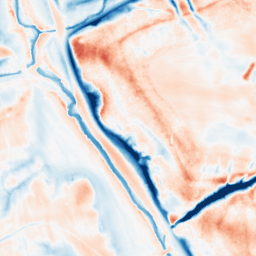
Category: multiscale
Decomposition family: dog_multiscale
Decomposition parameters: sigma_ratio: 1.6
n_scales: 6
base_sigma: 0.5
Upsampling method: bspline
Upsampling parameters: scale: 8
Upsampling scale: 8